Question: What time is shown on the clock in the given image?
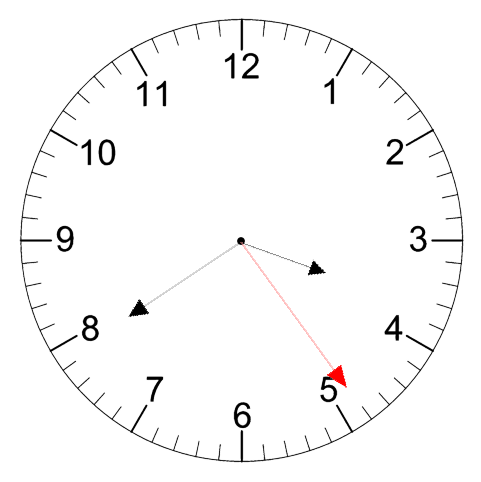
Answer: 03:39:24